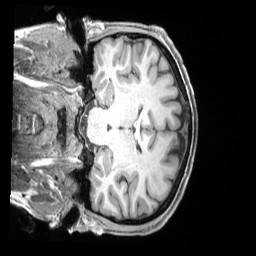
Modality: T1w
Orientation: coronal
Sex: male
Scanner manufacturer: siemens
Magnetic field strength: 3 T
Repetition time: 2.4 s
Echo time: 0.00222 s